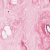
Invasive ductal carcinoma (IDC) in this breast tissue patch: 0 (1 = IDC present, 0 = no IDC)